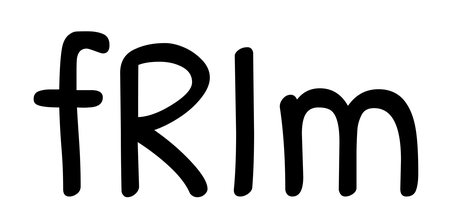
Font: PatrickHand-Regular